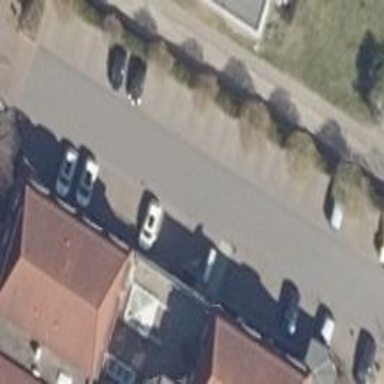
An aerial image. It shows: Paved parking area.